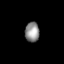
Tissue: lung
Cell type: Endothelial cells
Senescence score: 0.6472
Nuclear area (px): 282
Mean DAPI intensity: 140.989